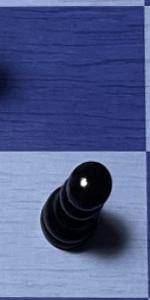
Label: Pawn_Black